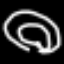
Label: donut